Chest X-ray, PA view. Patient: 44 years old, sex F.
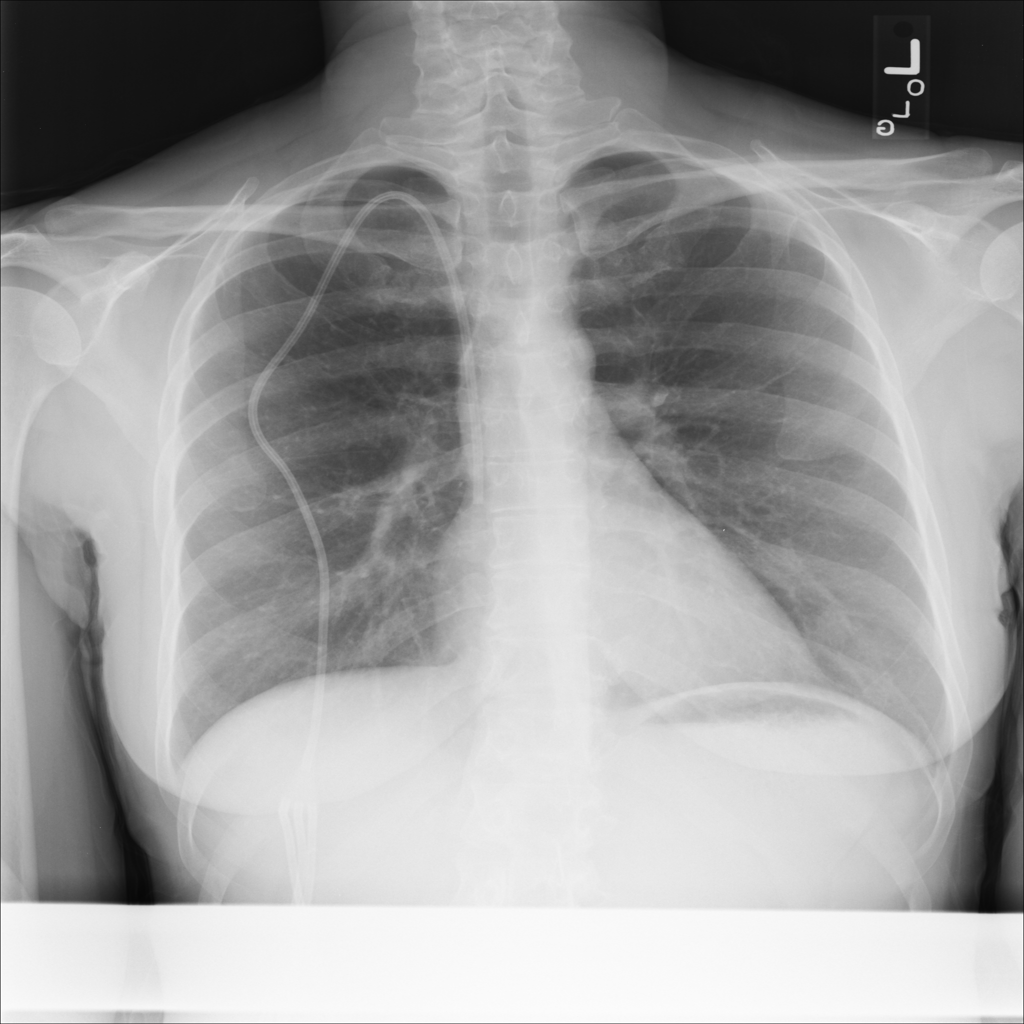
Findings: No Finding